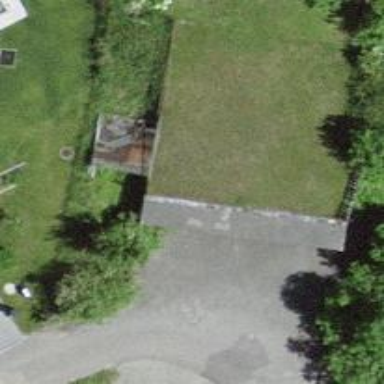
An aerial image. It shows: Garage with flat glass roof.